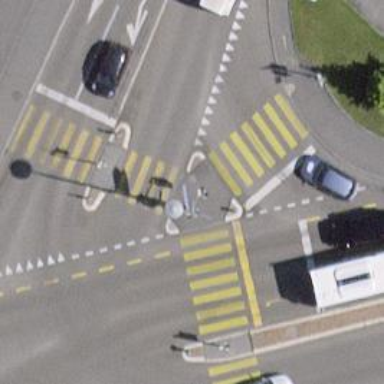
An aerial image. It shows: Traffic calming island.